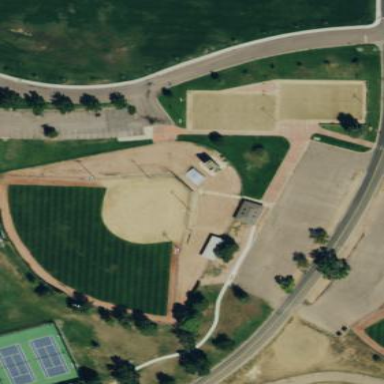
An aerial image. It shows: Baseball pitch enclosed by fence.